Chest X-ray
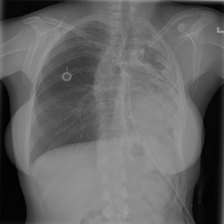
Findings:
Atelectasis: negative
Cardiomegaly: negative
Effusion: negative
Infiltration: negative
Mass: positive
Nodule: negative
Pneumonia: negative
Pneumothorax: negative
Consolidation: negative
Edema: negative
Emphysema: positive
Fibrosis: negative
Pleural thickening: positive
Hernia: negative